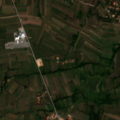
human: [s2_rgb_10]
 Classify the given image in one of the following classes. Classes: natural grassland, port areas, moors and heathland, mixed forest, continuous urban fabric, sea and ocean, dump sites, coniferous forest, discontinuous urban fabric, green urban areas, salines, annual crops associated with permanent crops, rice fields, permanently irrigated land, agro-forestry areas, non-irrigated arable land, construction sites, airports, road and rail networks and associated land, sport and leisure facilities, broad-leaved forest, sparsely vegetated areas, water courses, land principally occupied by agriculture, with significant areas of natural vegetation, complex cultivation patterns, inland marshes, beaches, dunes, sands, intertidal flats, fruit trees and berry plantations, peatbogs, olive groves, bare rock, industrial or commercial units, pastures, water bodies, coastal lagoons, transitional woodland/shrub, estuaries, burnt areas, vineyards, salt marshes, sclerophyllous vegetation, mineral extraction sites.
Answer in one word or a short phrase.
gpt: complex cultivation patterns, land principally occupied by agriculture, with significant areas of natural vegetation